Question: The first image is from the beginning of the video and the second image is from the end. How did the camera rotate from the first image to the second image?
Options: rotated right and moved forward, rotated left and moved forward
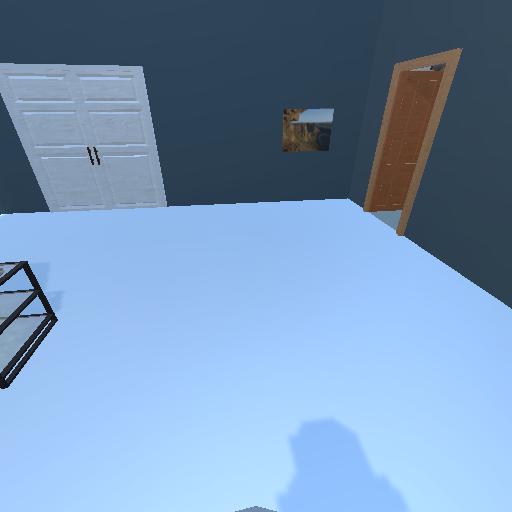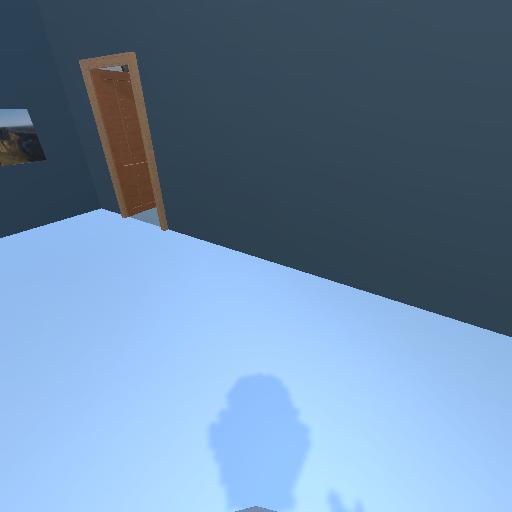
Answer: rotated right and moved forward